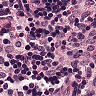
Metastatic tissue present: no